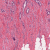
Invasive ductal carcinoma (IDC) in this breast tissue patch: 1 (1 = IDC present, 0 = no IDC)